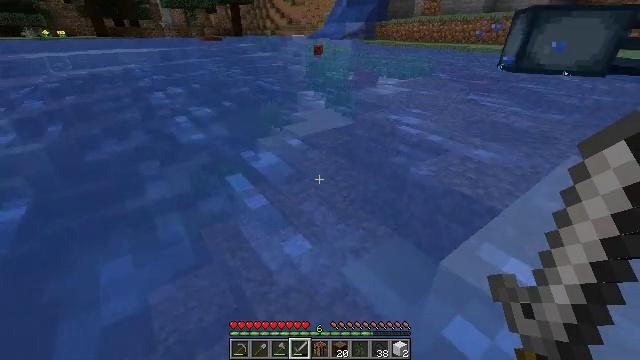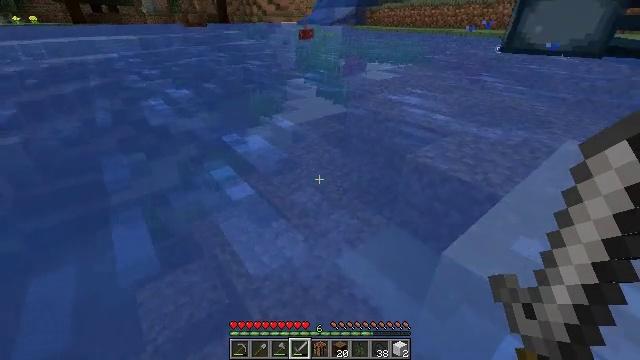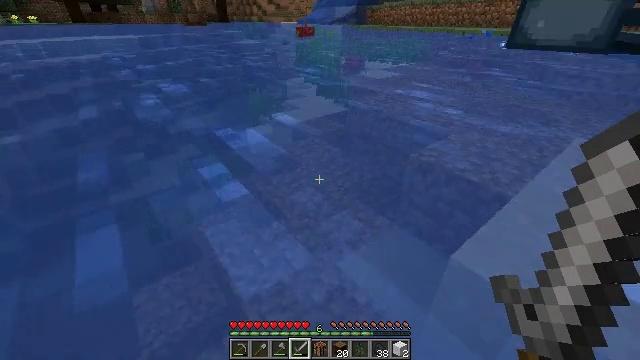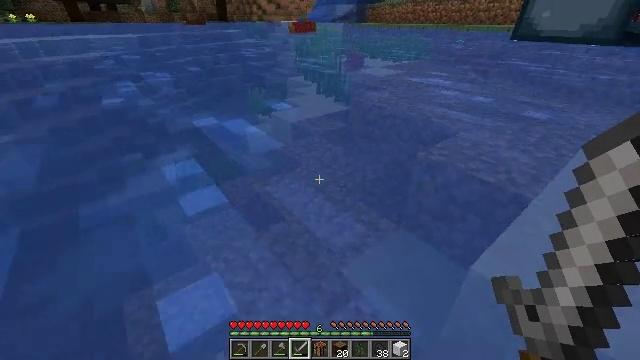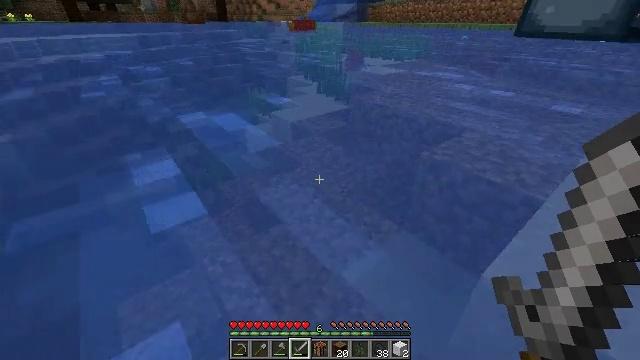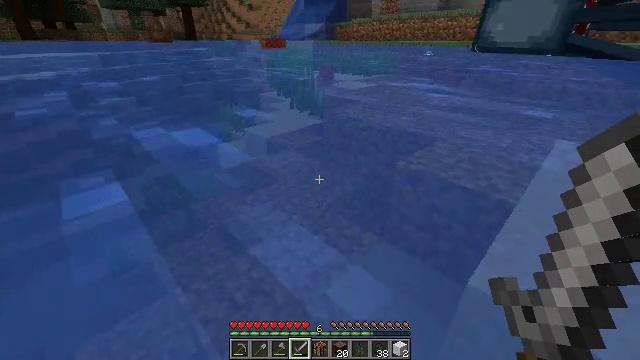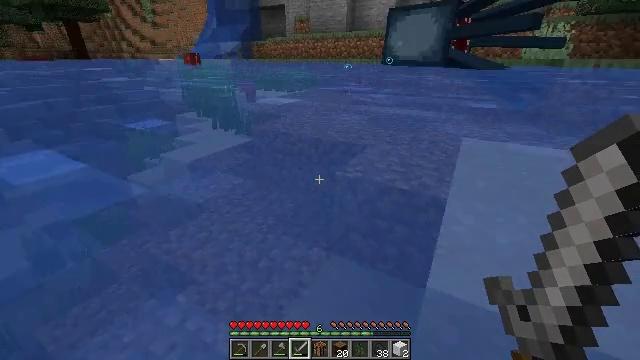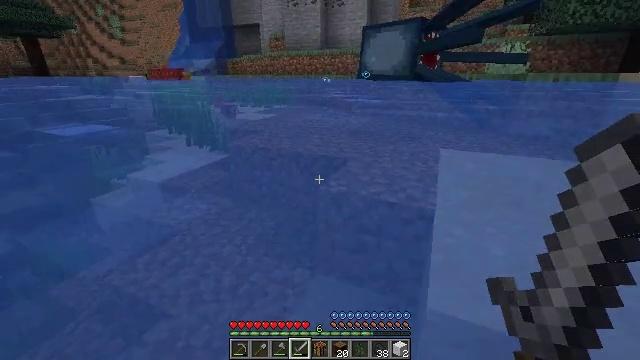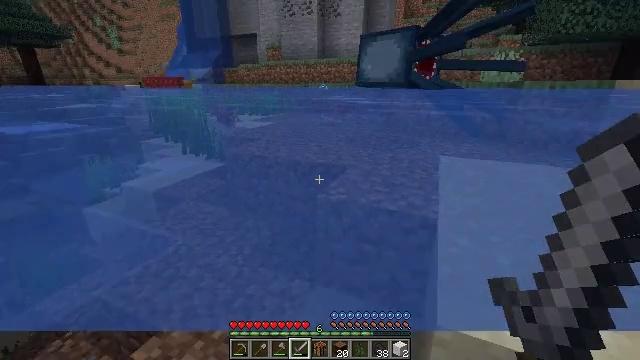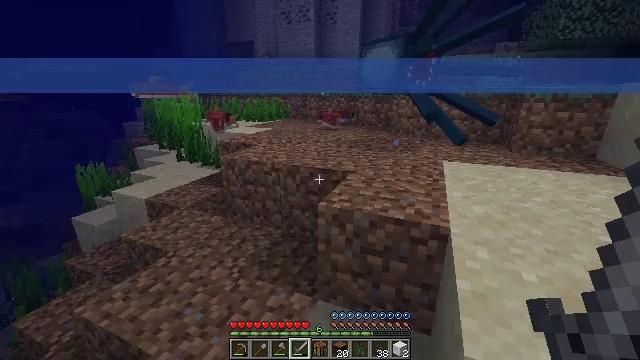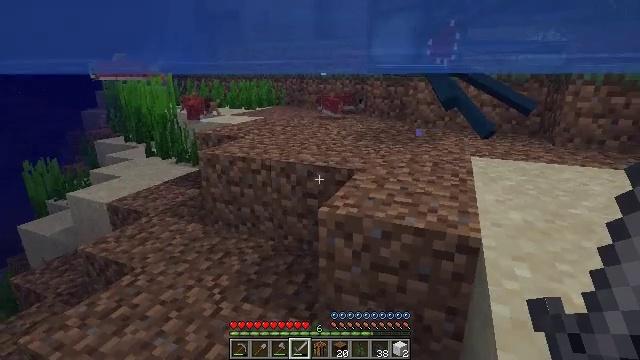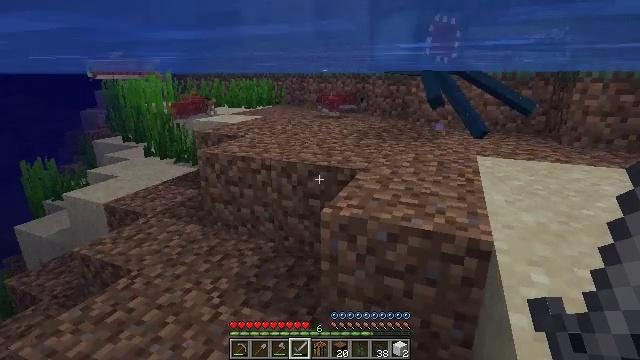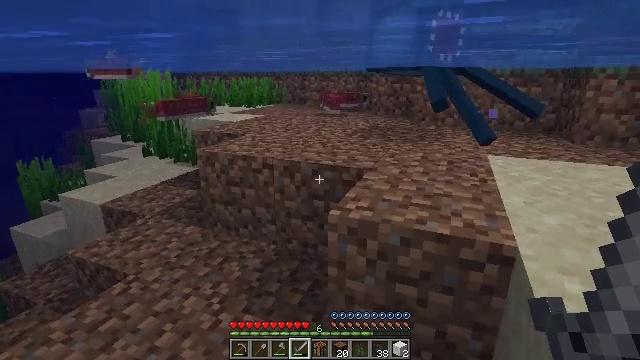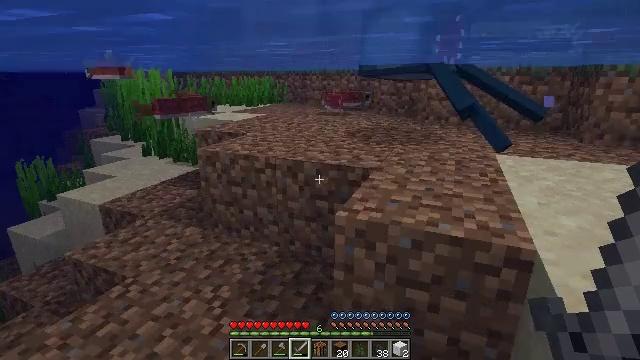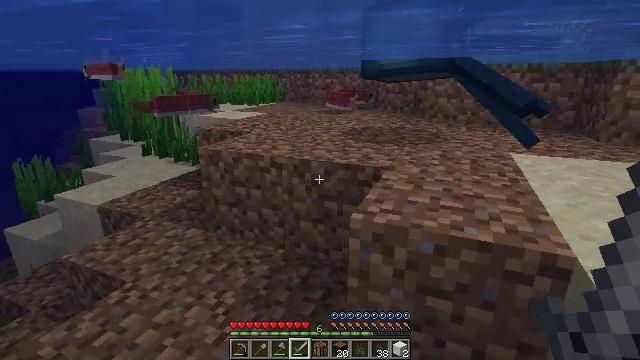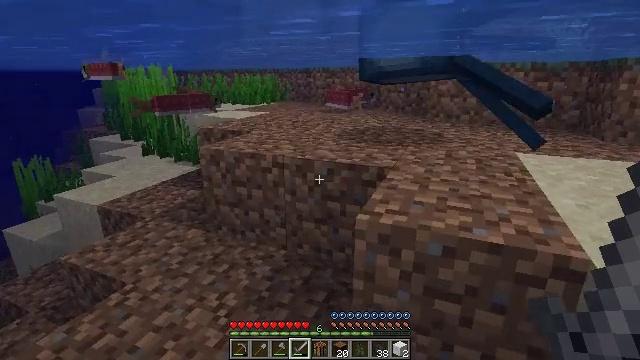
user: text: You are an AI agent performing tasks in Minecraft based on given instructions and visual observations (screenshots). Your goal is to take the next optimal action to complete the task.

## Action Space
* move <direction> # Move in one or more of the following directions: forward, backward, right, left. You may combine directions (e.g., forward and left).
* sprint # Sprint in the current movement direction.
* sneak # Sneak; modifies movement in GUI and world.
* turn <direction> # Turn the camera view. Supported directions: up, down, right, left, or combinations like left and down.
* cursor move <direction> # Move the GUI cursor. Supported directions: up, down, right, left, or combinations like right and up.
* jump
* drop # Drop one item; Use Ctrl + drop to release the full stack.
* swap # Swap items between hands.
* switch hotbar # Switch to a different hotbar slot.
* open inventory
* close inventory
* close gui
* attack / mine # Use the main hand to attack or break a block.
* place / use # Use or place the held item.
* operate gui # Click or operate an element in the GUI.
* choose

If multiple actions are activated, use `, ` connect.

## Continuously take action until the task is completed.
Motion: motion action
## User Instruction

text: Collect seagrass by hand or tool.
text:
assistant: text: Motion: move forward, turn right and down
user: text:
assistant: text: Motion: move forward
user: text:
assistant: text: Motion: move forward
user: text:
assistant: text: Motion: move forward
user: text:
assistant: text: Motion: move forward, turn right and up
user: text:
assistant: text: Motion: move forward, turn right and up
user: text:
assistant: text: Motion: move forward, turn right and up
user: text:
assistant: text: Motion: move forward, turn up
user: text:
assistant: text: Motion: move forward, turn up
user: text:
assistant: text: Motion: move forward
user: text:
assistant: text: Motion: move forward and move left
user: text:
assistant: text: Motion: move forward and move left
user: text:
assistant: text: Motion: move forward and move left
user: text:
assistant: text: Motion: move forward and move left
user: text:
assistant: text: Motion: move forward and move left
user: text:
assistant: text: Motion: move forward and move left
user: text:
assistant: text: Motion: move forward and move left
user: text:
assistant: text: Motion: move forward and move left
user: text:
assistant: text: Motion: move forward and move left
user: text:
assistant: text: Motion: move forward and move left
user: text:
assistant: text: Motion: move forward and move left
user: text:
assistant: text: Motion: move forward and move left
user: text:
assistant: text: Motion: move forward and move left
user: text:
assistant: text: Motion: move forward and move left
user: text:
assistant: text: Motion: move forward and move left
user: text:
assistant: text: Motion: move forward and move left
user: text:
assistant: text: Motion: move forward and move left, turn right and up
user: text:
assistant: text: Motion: move forward and move left
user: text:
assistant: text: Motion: move forward and move left, turn right and up
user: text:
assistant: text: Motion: move forward and move left